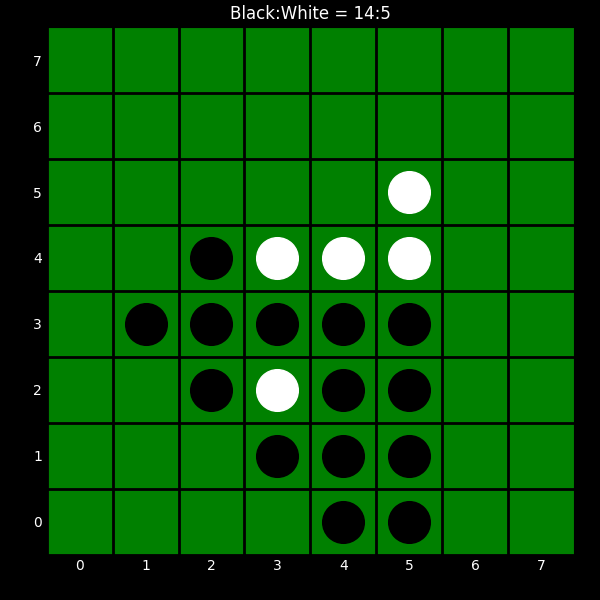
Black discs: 14
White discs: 5